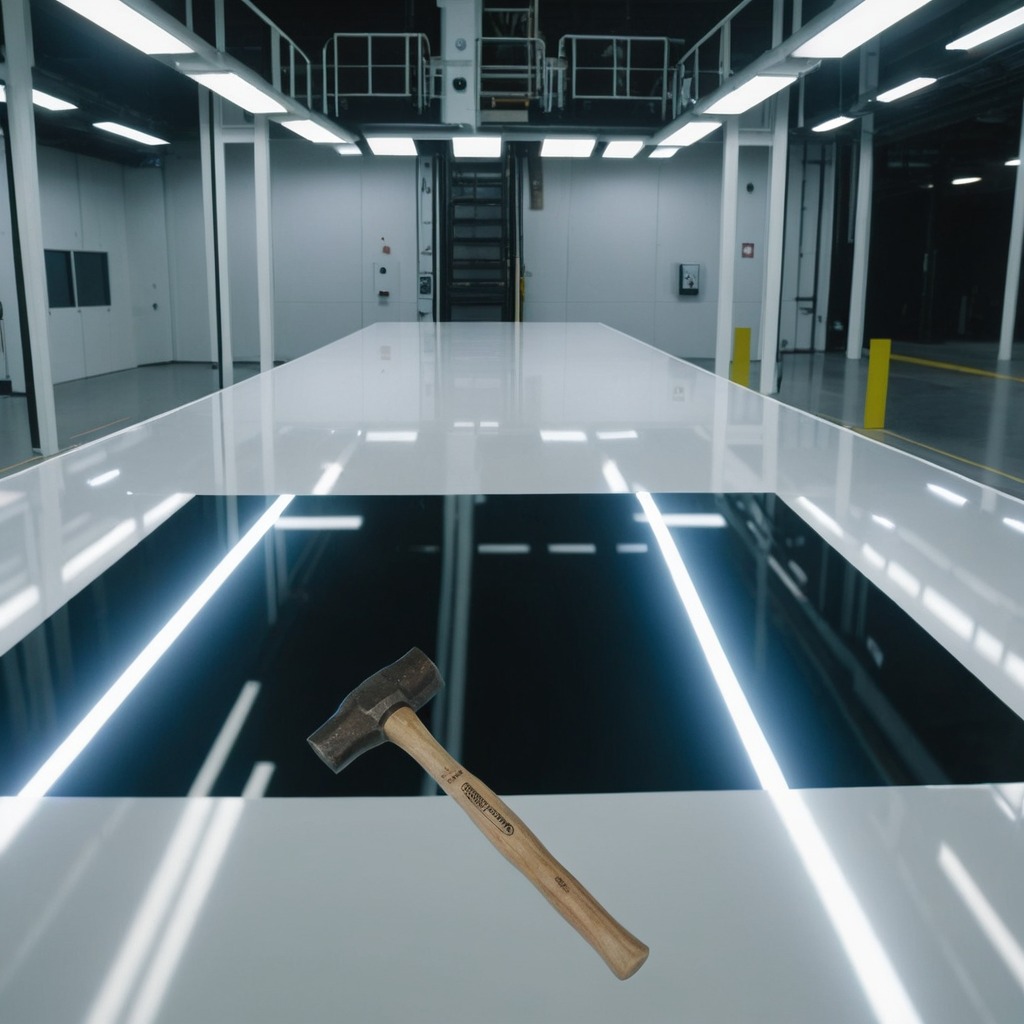
A hammer is lying on the table.